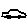
Label: car